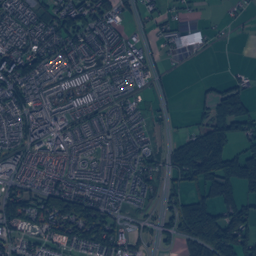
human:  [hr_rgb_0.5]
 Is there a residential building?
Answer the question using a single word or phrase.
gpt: yes

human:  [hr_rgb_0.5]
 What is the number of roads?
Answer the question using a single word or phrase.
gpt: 1129

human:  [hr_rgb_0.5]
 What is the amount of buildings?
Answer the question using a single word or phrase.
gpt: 8422

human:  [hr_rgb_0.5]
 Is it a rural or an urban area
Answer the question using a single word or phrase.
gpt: urban

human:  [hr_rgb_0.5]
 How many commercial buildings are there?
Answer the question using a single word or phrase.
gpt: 106

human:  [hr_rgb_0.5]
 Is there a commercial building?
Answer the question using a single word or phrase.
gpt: yes

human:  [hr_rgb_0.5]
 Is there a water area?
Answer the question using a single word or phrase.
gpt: yes

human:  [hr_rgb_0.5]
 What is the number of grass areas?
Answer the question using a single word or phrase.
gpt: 315

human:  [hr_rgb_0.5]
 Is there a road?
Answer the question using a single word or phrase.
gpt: yes

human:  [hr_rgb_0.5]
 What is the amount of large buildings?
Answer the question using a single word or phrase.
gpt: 6

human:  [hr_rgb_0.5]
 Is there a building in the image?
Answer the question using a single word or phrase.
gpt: yes

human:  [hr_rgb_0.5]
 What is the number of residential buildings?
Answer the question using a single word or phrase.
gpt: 8147

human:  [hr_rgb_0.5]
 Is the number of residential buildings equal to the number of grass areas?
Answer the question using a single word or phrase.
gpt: no

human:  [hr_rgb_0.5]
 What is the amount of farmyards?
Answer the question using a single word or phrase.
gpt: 2

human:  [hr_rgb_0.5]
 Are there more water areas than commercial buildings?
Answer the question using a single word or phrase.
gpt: no

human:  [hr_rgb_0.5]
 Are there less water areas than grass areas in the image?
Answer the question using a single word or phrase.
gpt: yes

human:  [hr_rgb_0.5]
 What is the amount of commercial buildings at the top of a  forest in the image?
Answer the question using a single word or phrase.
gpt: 106

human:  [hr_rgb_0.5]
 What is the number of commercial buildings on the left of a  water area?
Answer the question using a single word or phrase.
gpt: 106

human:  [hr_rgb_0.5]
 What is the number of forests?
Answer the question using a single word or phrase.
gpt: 210

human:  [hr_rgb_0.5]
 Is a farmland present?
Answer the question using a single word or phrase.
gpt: yes

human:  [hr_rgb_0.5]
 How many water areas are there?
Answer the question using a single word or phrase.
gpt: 51

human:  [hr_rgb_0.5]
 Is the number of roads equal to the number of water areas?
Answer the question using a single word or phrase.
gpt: no

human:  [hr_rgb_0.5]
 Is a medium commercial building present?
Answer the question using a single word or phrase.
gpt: yes

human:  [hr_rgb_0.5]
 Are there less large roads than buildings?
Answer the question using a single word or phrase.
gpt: yes

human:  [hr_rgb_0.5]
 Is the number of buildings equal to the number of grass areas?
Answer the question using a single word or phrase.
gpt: no

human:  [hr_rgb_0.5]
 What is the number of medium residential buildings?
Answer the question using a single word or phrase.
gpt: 25

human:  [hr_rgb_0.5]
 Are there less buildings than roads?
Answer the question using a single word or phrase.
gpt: no

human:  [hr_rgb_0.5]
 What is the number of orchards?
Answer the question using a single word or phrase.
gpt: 5

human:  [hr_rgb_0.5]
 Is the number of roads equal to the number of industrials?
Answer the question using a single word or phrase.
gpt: no

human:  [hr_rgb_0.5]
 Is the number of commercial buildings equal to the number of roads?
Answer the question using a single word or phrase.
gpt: no

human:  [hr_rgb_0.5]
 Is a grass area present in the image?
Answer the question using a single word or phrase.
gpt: yes

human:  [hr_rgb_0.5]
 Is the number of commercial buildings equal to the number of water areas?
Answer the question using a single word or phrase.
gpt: no

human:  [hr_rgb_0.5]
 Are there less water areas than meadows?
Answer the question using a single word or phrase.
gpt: no

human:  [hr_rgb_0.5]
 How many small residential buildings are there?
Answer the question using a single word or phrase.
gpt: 8120

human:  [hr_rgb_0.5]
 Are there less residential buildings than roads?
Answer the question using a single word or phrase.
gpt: no

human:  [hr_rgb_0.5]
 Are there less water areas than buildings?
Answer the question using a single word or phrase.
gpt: yes

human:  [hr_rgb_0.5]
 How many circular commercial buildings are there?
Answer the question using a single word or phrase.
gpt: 0

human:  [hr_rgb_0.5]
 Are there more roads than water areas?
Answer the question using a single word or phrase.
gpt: yes

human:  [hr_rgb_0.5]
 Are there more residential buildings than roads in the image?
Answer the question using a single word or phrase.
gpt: yes

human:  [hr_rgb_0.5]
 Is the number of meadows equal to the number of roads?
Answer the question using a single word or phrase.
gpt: no

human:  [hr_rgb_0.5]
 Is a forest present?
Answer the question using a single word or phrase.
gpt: yes

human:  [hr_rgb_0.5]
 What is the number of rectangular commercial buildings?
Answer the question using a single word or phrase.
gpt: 39

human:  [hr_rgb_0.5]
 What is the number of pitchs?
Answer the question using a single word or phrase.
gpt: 5

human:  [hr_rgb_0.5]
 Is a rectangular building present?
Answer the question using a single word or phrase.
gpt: yes

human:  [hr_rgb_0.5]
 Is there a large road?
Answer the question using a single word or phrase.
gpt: no

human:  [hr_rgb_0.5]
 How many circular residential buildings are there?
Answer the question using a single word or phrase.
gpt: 1

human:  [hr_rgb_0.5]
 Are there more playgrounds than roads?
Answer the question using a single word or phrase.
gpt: no

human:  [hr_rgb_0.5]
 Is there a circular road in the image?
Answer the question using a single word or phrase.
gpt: no

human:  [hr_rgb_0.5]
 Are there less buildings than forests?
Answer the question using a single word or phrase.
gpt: no

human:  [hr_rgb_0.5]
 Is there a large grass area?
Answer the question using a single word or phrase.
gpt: yes

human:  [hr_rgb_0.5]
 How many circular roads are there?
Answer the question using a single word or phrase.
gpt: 0

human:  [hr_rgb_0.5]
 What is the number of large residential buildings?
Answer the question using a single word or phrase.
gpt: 2

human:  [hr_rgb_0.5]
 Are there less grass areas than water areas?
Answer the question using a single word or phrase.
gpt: no

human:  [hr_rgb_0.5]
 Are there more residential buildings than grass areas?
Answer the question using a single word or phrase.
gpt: yes

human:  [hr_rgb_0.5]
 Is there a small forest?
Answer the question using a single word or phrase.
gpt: yes

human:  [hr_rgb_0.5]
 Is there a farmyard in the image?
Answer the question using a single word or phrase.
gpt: yes

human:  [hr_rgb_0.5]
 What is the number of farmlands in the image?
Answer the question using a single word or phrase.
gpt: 22

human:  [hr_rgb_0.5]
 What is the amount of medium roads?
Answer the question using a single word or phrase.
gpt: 0

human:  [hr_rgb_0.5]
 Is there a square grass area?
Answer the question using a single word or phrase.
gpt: yes

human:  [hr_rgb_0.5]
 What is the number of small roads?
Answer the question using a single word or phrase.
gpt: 1129

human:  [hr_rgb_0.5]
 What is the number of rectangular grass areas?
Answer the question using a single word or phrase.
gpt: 57

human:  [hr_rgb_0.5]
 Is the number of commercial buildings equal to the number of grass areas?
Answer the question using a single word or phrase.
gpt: no

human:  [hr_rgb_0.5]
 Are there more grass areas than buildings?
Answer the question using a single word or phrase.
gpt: no

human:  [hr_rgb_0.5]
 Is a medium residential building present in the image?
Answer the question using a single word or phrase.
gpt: yes